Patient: sex F, age 27
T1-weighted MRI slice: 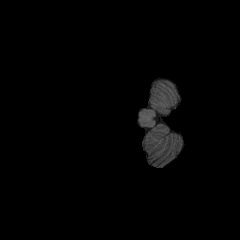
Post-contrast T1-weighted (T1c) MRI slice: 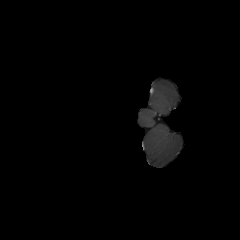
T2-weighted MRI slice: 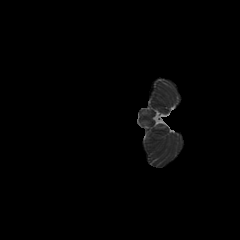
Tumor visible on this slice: no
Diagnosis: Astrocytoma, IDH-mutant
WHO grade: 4